Field crop: tomato
Growth stage: 1
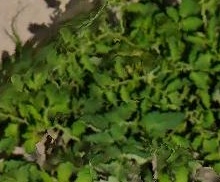
Species: tomato